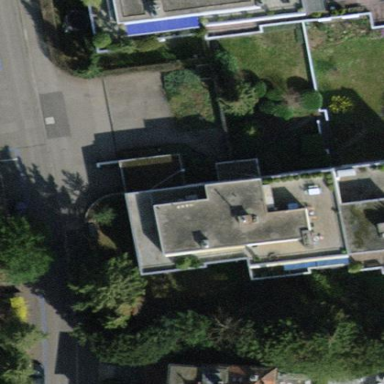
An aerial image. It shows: Image showing building with apartments.